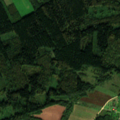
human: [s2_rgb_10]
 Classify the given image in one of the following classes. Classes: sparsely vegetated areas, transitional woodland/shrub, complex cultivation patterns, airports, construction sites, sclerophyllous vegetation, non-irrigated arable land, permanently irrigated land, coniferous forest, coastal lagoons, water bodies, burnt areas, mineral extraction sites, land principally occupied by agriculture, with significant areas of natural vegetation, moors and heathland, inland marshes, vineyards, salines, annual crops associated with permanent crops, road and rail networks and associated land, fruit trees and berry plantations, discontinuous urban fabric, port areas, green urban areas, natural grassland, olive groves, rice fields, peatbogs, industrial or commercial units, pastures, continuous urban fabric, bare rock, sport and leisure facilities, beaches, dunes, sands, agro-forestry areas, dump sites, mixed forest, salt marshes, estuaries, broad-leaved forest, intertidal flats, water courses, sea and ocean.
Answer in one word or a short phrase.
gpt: complex cultivation patterns, land principally occupied by agriculture, with significant areas of natural vegetation, coniferous forest, mixed forest, transitional woodland/shrub